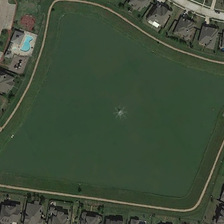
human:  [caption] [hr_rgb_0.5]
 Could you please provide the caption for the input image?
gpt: many buildings and a swimming pool are around an almost square green pond .

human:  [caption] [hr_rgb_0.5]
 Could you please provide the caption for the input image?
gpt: there are some buildings, grassland and road .

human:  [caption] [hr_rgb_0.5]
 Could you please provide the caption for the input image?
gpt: many buildings and a swimming pool are around an almost square green pond .

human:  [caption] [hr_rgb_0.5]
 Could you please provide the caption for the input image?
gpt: it is black buildings, cream-colored road and green grassland .

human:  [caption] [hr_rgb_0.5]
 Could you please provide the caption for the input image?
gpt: there are some buildings, grassland and road .